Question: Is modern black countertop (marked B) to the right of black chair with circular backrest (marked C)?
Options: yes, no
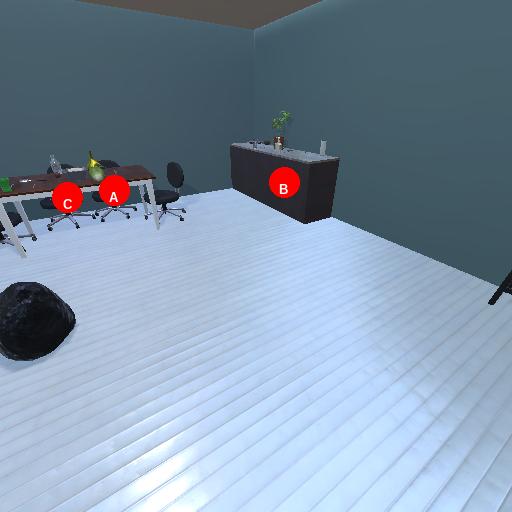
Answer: yes